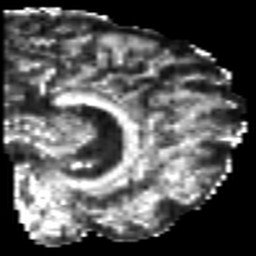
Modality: FA
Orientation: sagittal
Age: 28
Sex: male
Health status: healthy
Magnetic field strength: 3 T
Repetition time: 7 s
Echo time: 0.0926 s